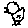
Label: bird